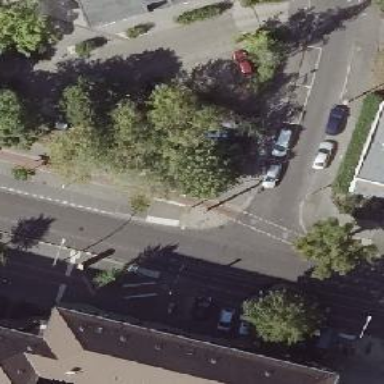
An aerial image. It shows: Unmarked road crossing.